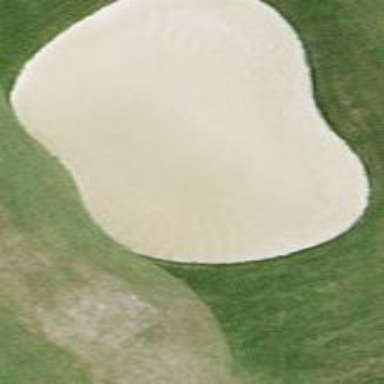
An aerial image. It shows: Sand bunker on golf course.